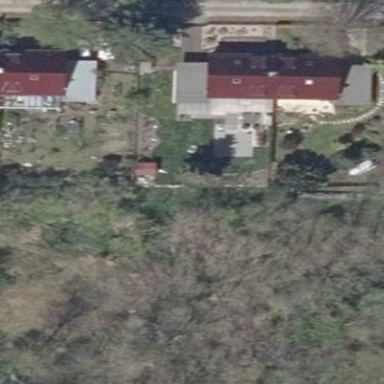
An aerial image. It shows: Garden area designated for leisure land.